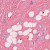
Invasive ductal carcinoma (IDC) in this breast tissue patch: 0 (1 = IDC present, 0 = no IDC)